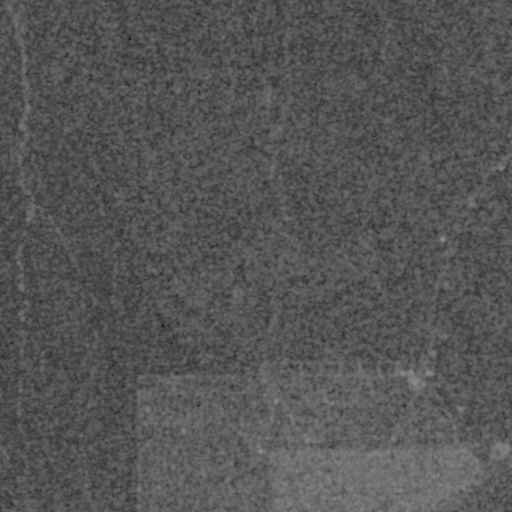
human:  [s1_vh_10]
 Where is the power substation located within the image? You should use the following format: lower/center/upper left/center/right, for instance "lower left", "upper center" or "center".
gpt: The power substation is located in the lower right of the image.
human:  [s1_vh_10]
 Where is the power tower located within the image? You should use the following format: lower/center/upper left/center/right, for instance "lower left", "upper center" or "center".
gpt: The power tower is located in the right of the image.
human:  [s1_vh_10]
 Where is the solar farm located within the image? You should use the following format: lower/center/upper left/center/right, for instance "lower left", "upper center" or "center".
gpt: The solar farm is located in the lower of the image.
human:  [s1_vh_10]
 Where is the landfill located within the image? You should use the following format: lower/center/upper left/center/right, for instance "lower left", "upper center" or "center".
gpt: There is no landfill in the image.

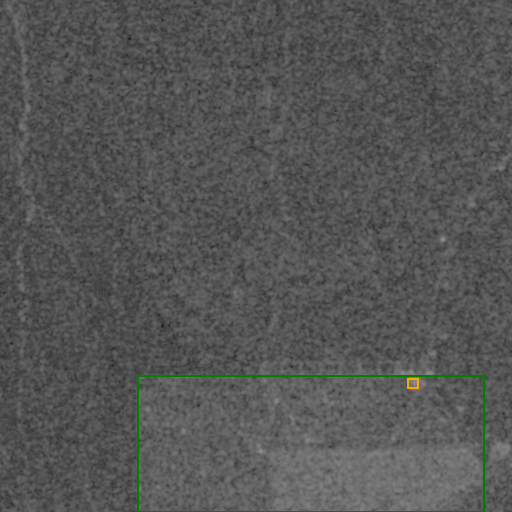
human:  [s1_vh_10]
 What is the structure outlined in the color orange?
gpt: The structure outlined in orange is a power substation.
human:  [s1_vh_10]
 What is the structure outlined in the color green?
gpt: The structure outlined in green is a solar farm.
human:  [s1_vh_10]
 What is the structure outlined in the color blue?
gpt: There is no blue outline.